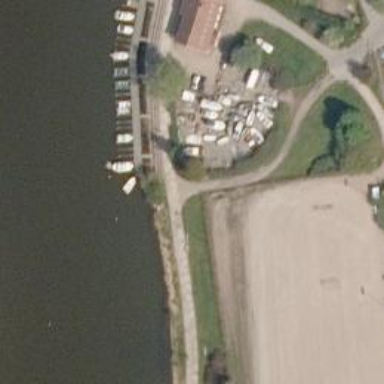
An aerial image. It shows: Man-made pier.